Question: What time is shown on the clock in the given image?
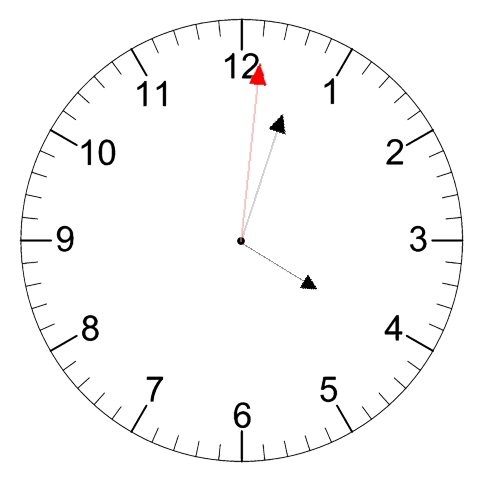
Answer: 04:03:01